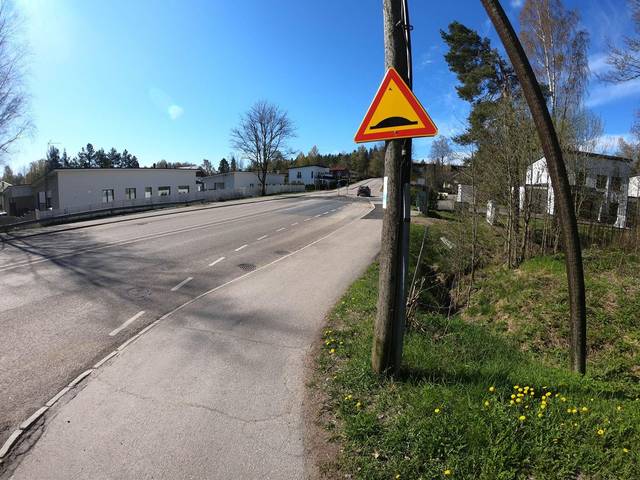
Region: Finland
Coordinates: 60.192, 24.764